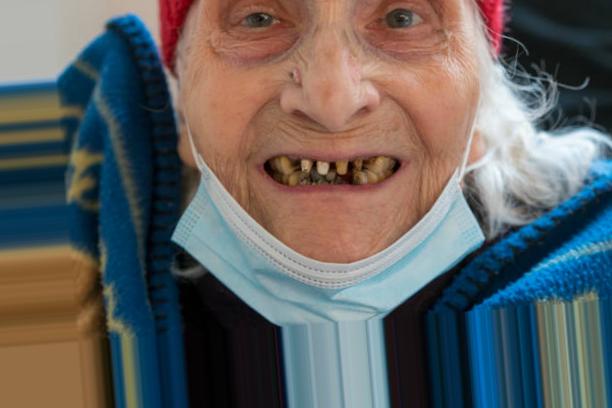
Condition: Tooth Discoloration